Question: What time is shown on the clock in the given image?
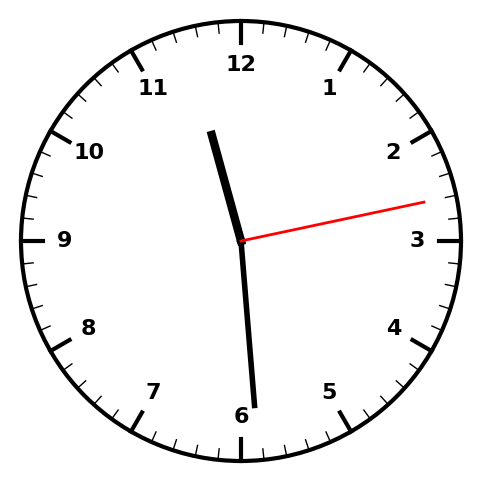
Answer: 11:29:13